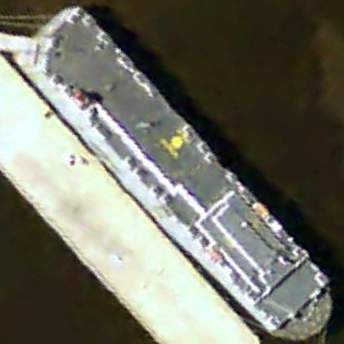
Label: civil